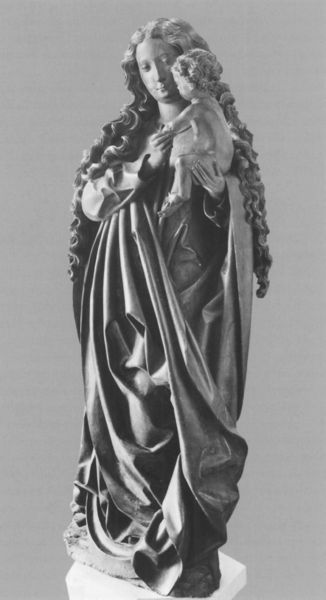
Titel: Muttergottes mit Kind
Standort: Bath, Downside Abbey (EU - GB - England)
Schlagwörter: hand, nackt, umhang, frau, haar, holz, kleid, marmor, blick, falten, gesicht, halten, sockel, stein, hände, kirche, figur, gewand, haare, lange haare, mantel, kind, mutter, locken, skulptur, statue, baby, faltenwurf, foto, knabe, mondsichel, schwarzweiß, schnitzerei, christus, jesus, maria, madonna, geschnitzt, bildhauer, jesuskind, spätgotik, bellini, lockiges haar, riemenschneider, schüsselfalten, immaculata, madonna auf der mondsichel, s-linie, faltenwurf#, klerikale kunst